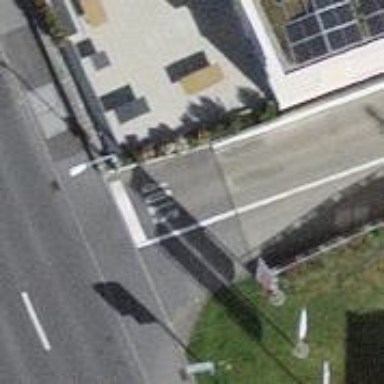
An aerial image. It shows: Stop road.